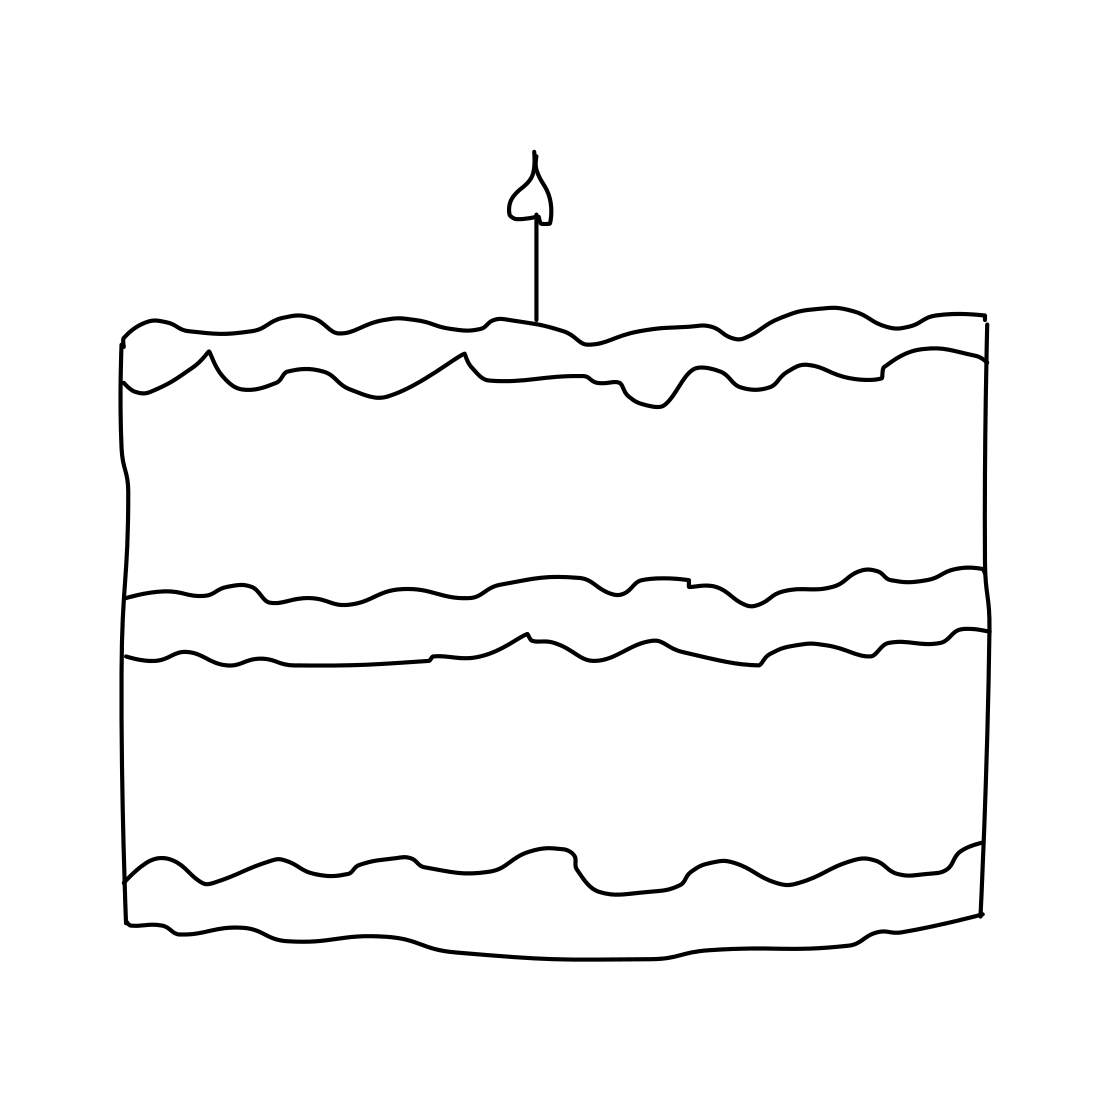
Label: cake